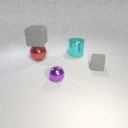
small purple metal sphere to the left of small gray rubber cube